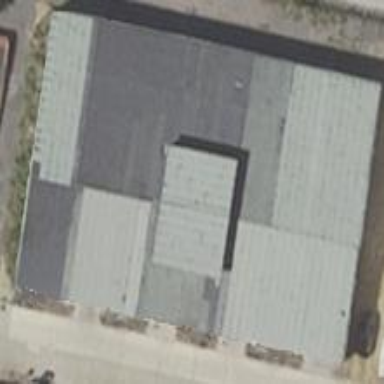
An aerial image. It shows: Industrial building.